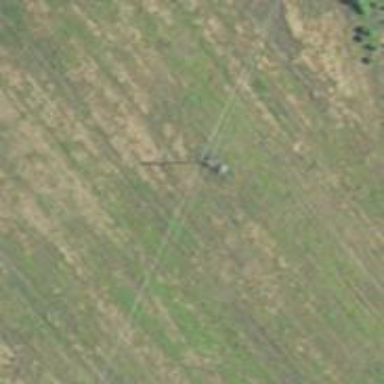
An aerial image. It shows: Power pole.